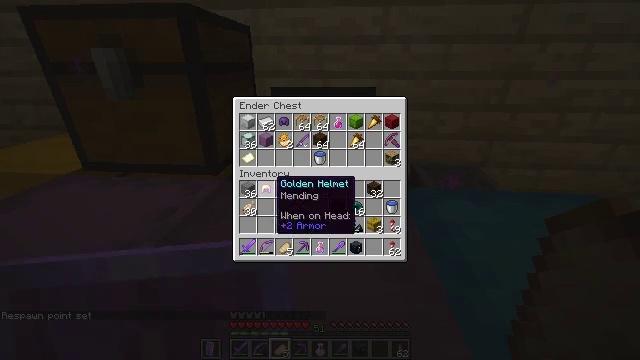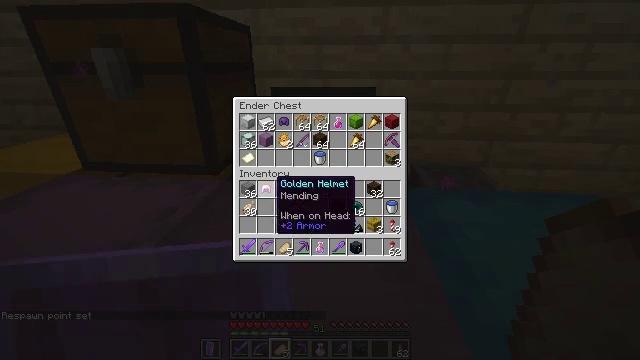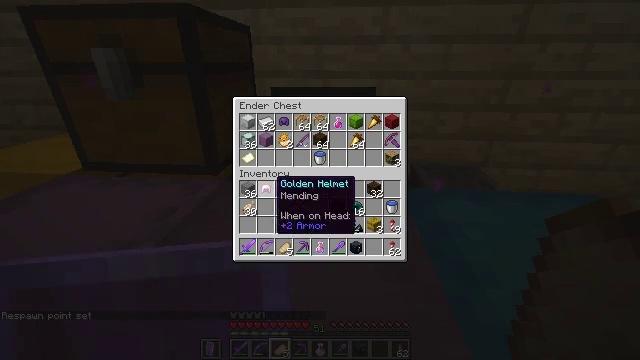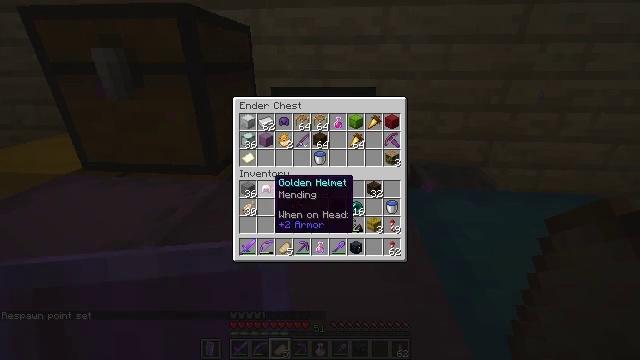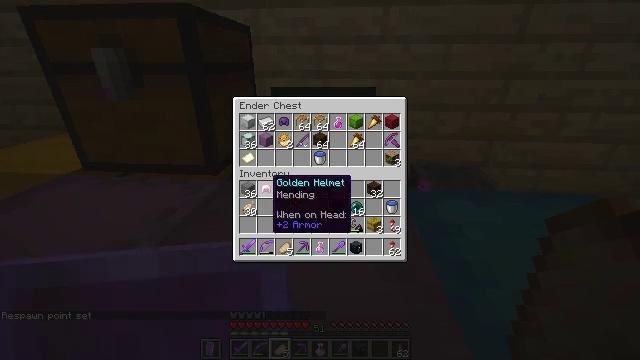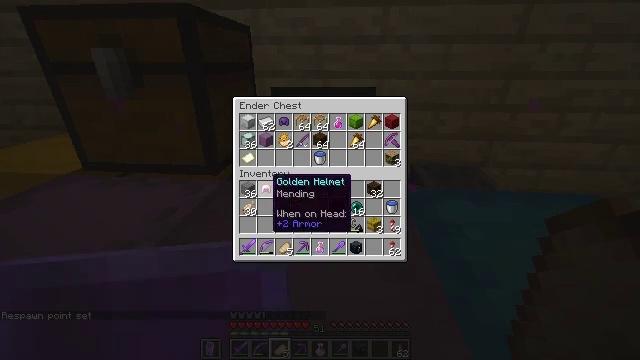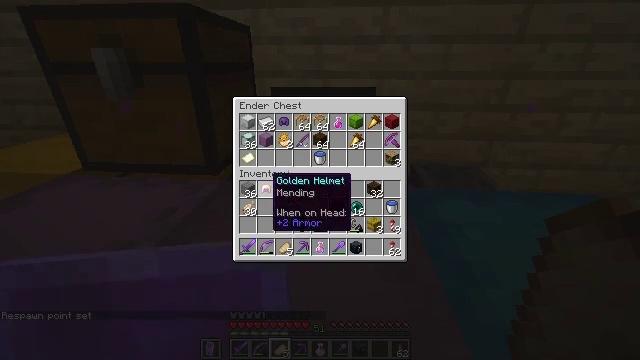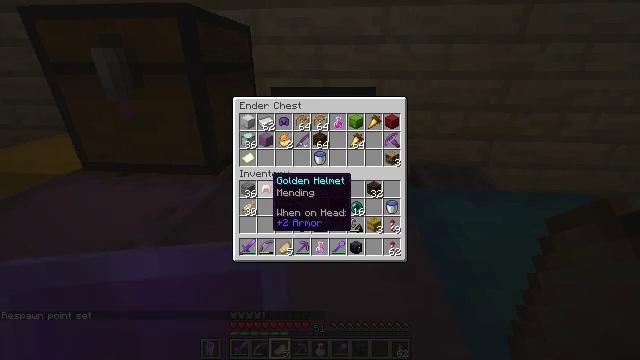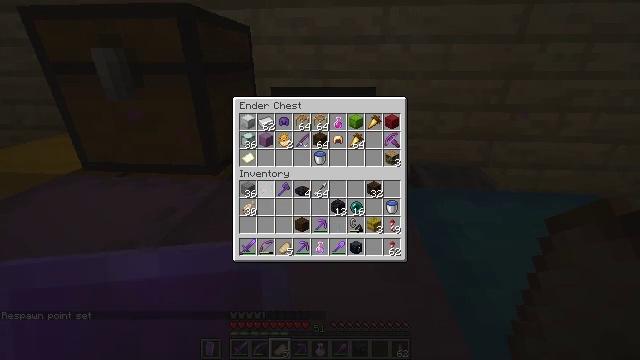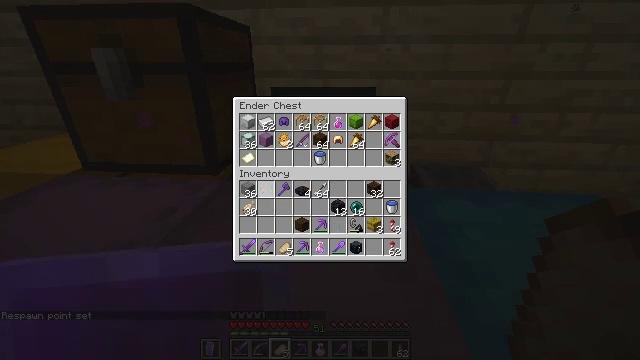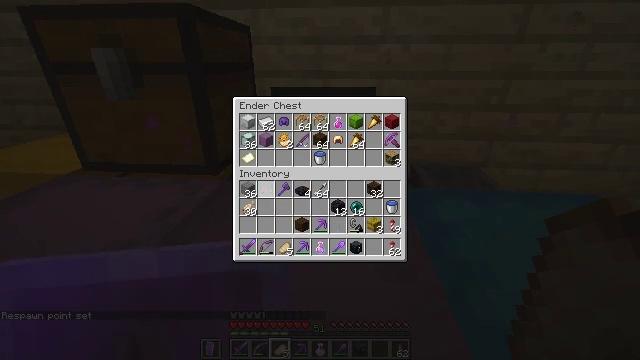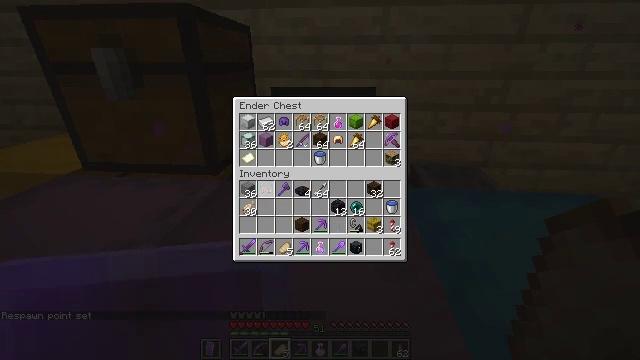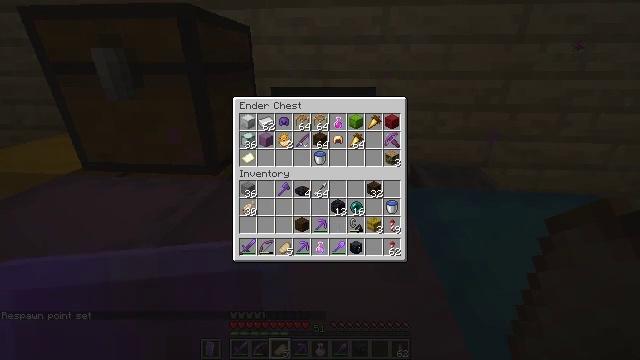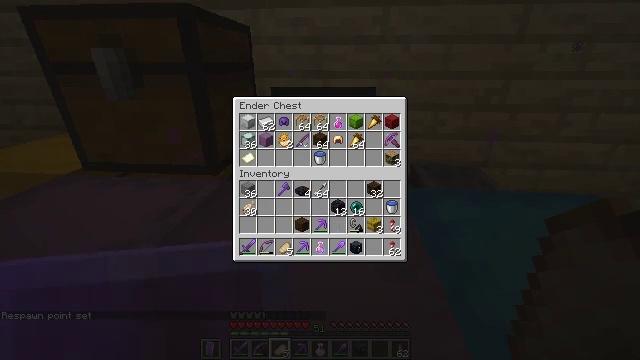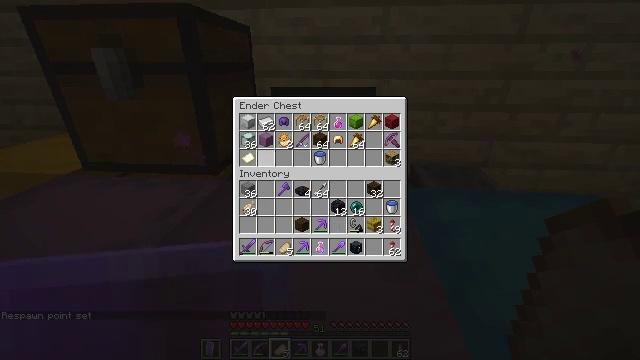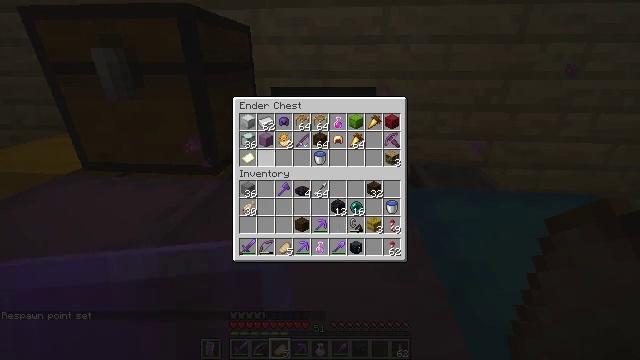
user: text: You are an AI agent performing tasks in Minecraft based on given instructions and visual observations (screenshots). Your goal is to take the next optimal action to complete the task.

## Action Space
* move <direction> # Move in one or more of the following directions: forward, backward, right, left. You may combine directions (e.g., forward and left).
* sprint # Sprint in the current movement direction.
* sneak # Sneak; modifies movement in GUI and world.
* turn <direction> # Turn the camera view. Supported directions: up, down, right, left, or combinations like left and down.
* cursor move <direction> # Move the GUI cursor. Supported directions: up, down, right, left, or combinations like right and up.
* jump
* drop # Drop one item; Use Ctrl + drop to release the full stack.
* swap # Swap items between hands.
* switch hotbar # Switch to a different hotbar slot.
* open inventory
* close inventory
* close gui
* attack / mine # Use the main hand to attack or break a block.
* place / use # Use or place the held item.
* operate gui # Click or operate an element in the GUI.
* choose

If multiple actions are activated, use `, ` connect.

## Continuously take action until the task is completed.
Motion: motion action
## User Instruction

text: Harvest grass block to clear the area.
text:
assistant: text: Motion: sneak
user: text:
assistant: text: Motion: sneak
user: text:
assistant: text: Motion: sneak
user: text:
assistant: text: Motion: sneak
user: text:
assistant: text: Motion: sneak
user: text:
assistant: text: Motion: sneak
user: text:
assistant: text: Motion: sneak
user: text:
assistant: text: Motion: sneak, attack / mine
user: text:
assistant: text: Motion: sneak, attack / mine
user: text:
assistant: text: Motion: sneak, attack / mine
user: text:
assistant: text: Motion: sneak
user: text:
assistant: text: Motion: sneak, turn up
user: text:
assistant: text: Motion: sneak, turn up
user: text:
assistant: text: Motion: sneak, turn up
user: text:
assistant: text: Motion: sneak, turn up
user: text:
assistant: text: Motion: sneak, turn up
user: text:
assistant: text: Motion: sneak
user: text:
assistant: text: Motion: sneak
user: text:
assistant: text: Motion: sneak
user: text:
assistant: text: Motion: sneak
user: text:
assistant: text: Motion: sneak
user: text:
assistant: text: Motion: sneak
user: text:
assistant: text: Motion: sneak
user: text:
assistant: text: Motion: sneak
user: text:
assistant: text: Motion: sneak
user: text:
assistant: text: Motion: sneak, attack / mine
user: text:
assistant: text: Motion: sneak, attack / mine
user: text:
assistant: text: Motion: sneak, attack / mine
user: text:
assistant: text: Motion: no_op
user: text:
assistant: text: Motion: no_op